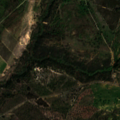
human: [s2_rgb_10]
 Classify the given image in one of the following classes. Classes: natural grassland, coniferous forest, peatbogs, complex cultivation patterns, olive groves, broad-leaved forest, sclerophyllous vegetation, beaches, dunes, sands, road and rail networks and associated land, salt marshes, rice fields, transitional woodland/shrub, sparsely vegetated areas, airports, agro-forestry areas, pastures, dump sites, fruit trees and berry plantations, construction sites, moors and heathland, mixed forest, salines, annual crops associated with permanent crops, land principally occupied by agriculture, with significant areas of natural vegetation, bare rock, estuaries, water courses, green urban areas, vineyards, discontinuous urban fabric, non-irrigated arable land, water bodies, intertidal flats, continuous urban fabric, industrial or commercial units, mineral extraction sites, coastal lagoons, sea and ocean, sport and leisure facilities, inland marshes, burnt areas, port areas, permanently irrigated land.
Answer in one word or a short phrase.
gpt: pastures, land principally occupied by agriculture, with significant areas of natural vegetation, broad-leaved forest, mixed forest, transitional woodland/shrub